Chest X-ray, PA view. Patient: 58 years old, sex F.
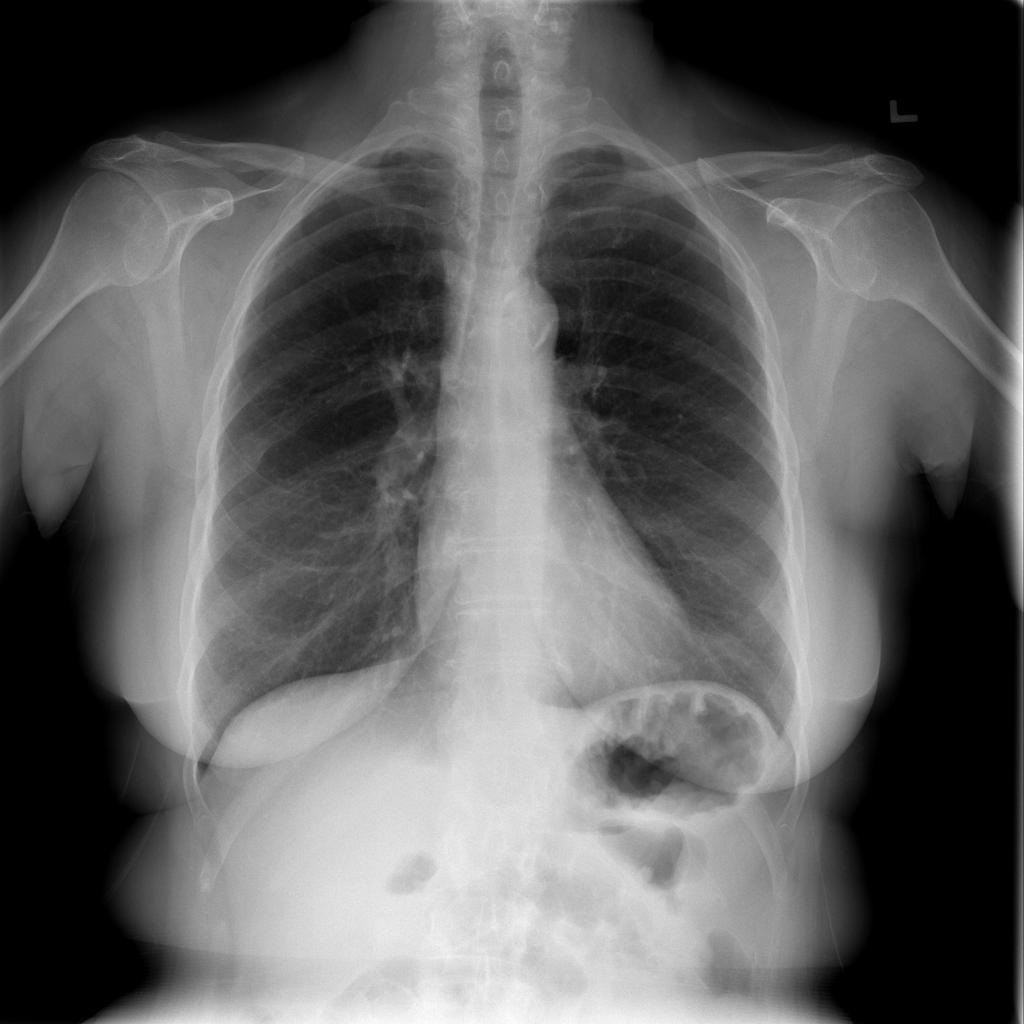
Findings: Fibrosis